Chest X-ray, AP view. Patient: 69 years old, sex F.
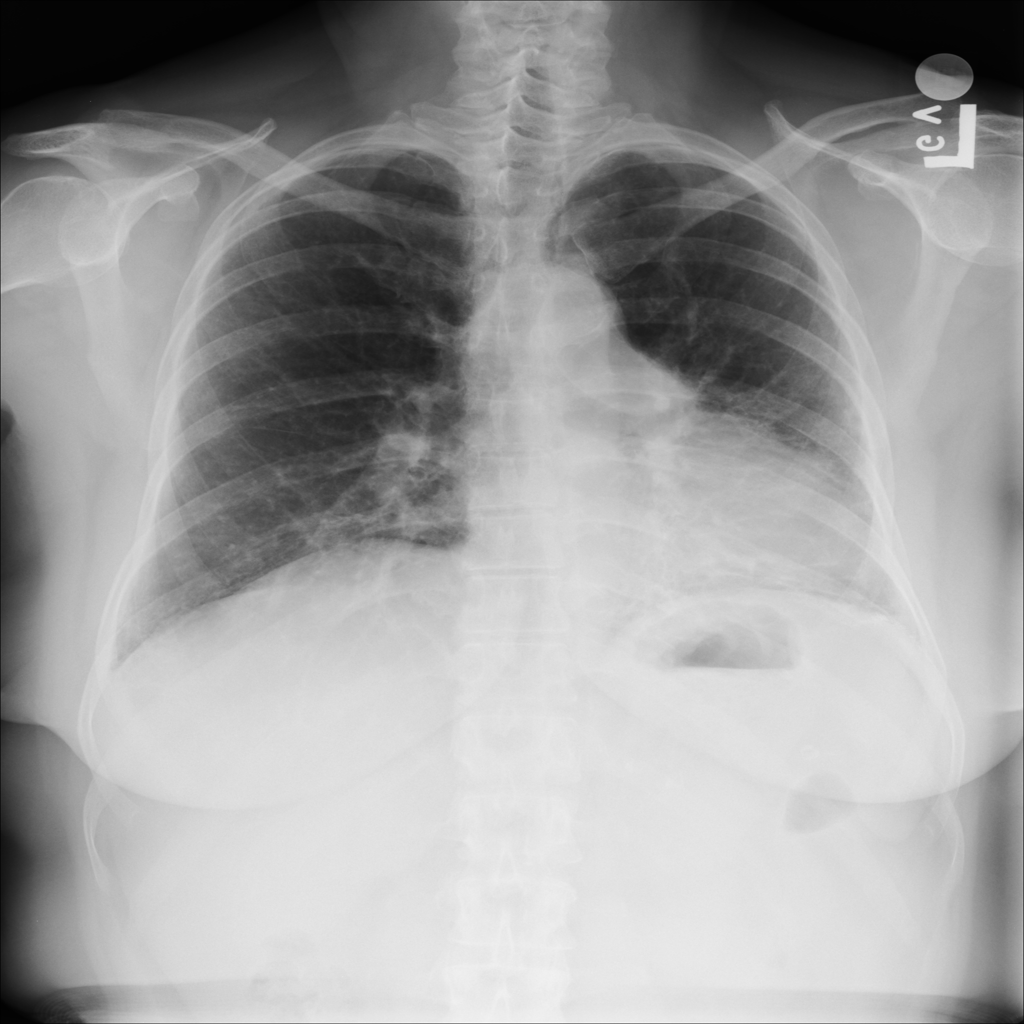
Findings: Fibrosis